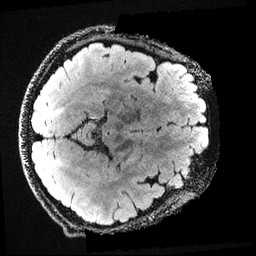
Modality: FLAIR
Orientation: axial
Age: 23
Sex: male
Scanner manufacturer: ge
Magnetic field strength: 3 T
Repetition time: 4.802 s
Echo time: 0.1167 s